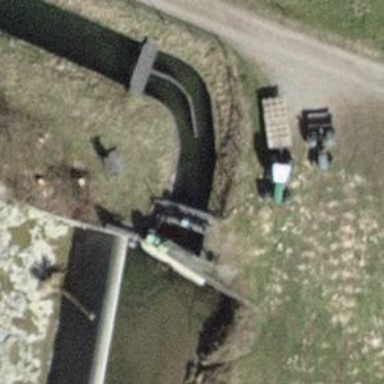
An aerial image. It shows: Canal.